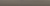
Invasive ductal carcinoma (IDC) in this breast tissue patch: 0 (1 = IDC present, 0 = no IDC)